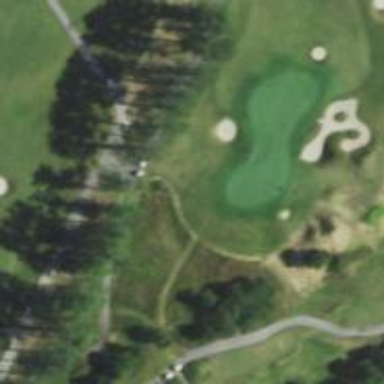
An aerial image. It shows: Forest area with trees suitable for golfing.